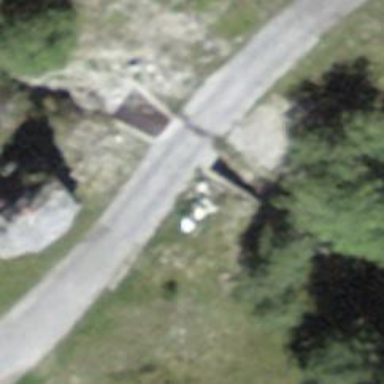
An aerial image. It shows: Culvert tunnel.